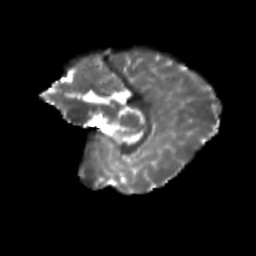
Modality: T2w
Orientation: sagittal
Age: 12
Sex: female
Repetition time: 9.5 s
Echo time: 0.089 s